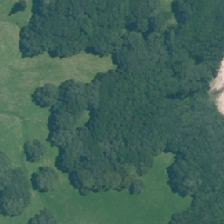
Land cover: broadleaved_indigenous_hardwood